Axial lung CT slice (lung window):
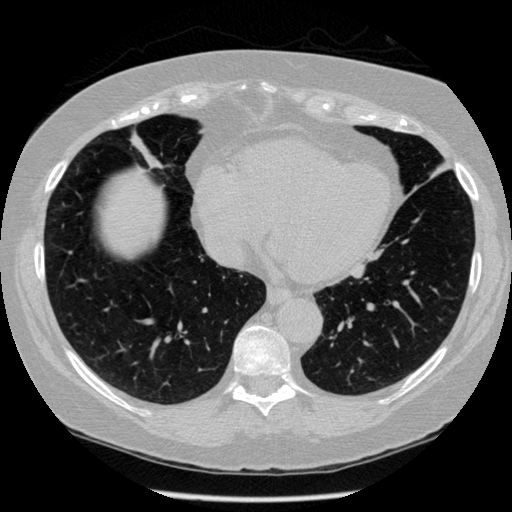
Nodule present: no